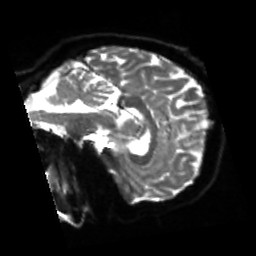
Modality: sbref
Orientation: sagittal
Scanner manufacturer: siemens
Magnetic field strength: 3 T
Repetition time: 4 s
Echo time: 0.0594 s